Field crop: tomato
Growth stage: 2
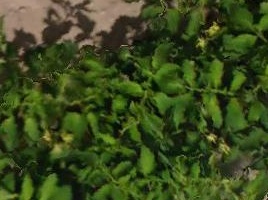
Species: tomato